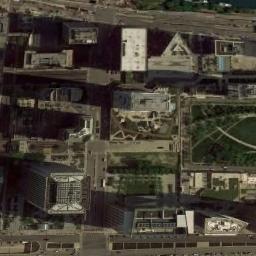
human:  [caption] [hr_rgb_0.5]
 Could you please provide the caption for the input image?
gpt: The commercial area is consist of many buildings .

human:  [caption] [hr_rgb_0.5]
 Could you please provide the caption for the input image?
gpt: In a business district there are many tall buildings of different shapes and several roads and many trees .

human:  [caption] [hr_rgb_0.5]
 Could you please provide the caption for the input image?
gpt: The buildings are very dense, There are many houses .

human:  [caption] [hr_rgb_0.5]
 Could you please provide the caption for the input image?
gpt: A commercial area has lots of buildings of different shapes and a small park is also in the commercial area .

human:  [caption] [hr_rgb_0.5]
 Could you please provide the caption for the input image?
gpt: There are many buildings and some lawns on a commercial area .